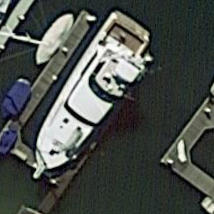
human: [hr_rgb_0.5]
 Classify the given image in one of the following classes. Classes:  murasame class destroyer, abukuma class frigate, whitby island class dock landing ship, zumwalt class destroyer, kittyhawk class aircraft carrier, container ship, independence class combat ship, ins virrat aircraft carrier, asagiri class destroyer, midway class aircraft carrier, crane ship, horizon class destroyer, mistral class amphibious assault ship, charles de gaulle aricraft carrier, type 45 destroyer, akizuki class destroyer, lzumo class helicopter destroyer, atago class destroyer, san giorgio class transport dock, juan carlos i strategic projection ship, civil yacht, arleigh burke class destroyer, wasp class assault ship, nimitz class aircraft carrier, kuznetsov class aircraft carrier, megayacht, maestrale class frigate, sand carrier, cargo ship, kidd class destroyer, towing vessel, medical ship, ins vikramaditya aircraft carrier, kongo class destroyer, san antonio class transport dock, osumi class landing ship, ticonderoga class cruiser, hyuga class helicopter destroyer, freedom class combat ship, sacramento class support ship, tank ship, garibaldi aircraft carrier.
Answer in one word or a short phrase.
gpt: Civil yacht